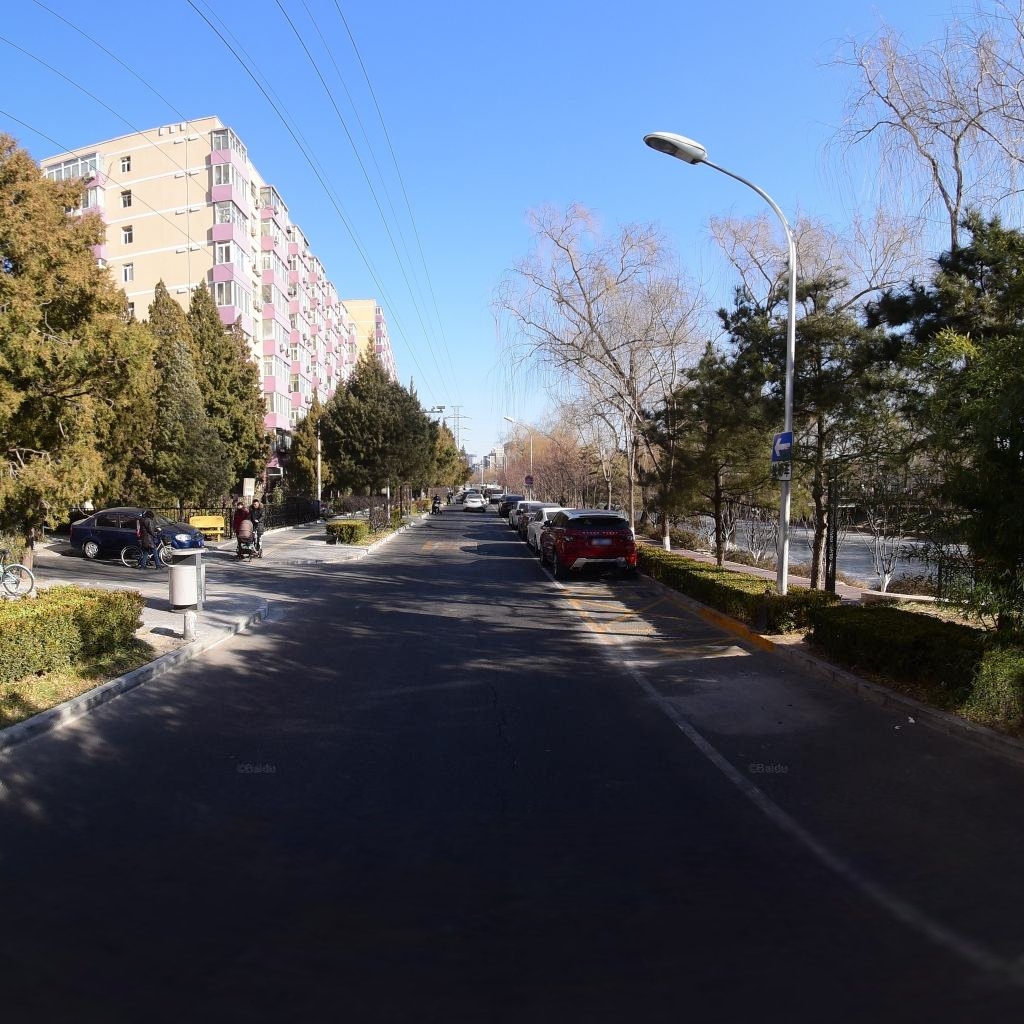
Region: Dongcheng
Road damage annotations: longitudinal crack